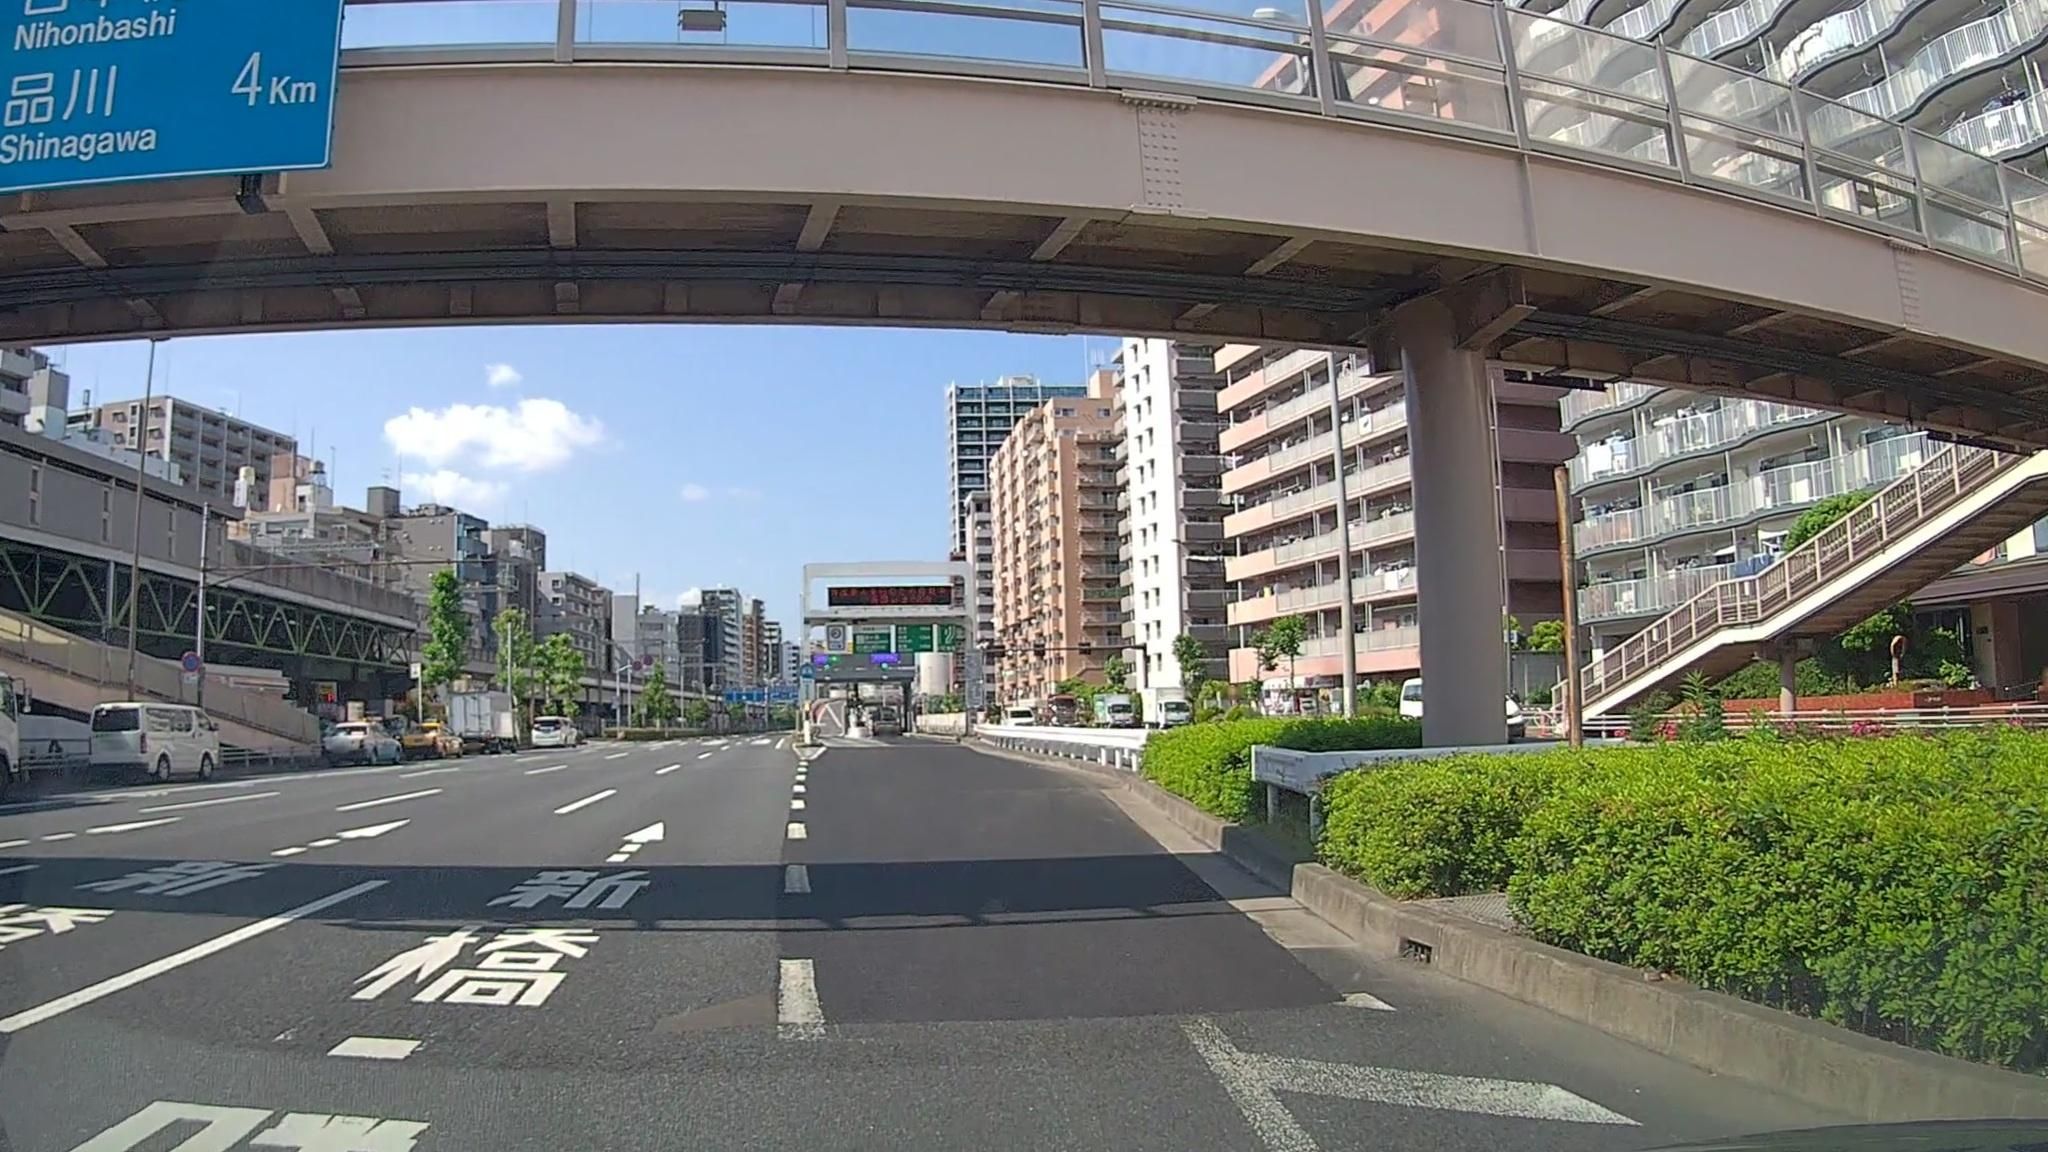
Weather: clear
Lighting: day
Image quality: good
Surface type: cycling surface
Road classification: tertiary_link, trunk_link
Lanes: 1
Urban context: urban centre
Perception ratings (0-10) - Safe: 3.65, Lively: 9.45, Beautiful: 4.41, Boring: 1.83, Depressing: 2.4, Wealthy: 6.7